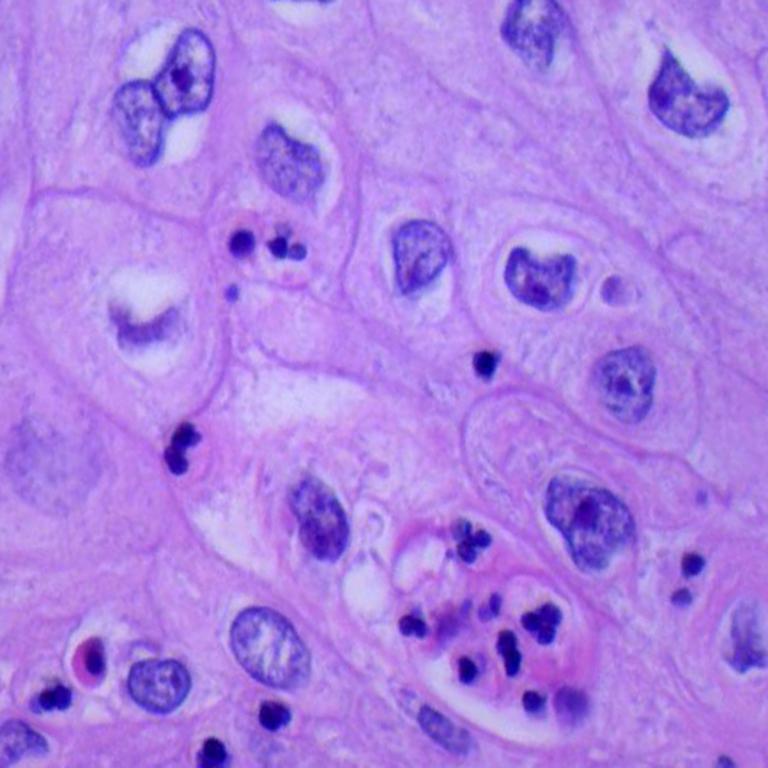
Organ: lung
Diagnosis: squamous carcinomas